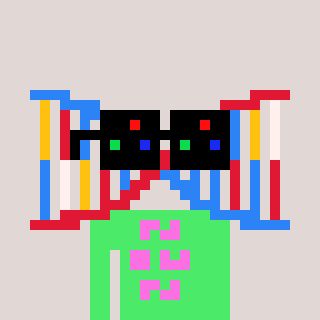
a pixel art character with square black sunglasses, a dna-shaped head and a teal-colored body on a warm background